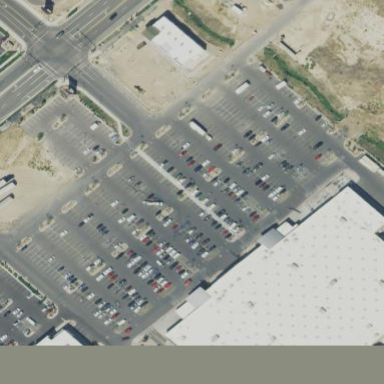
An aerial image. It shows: Parking area with surface.